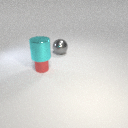
large cyan metal cylinder above small red metal cylinder